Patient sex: M
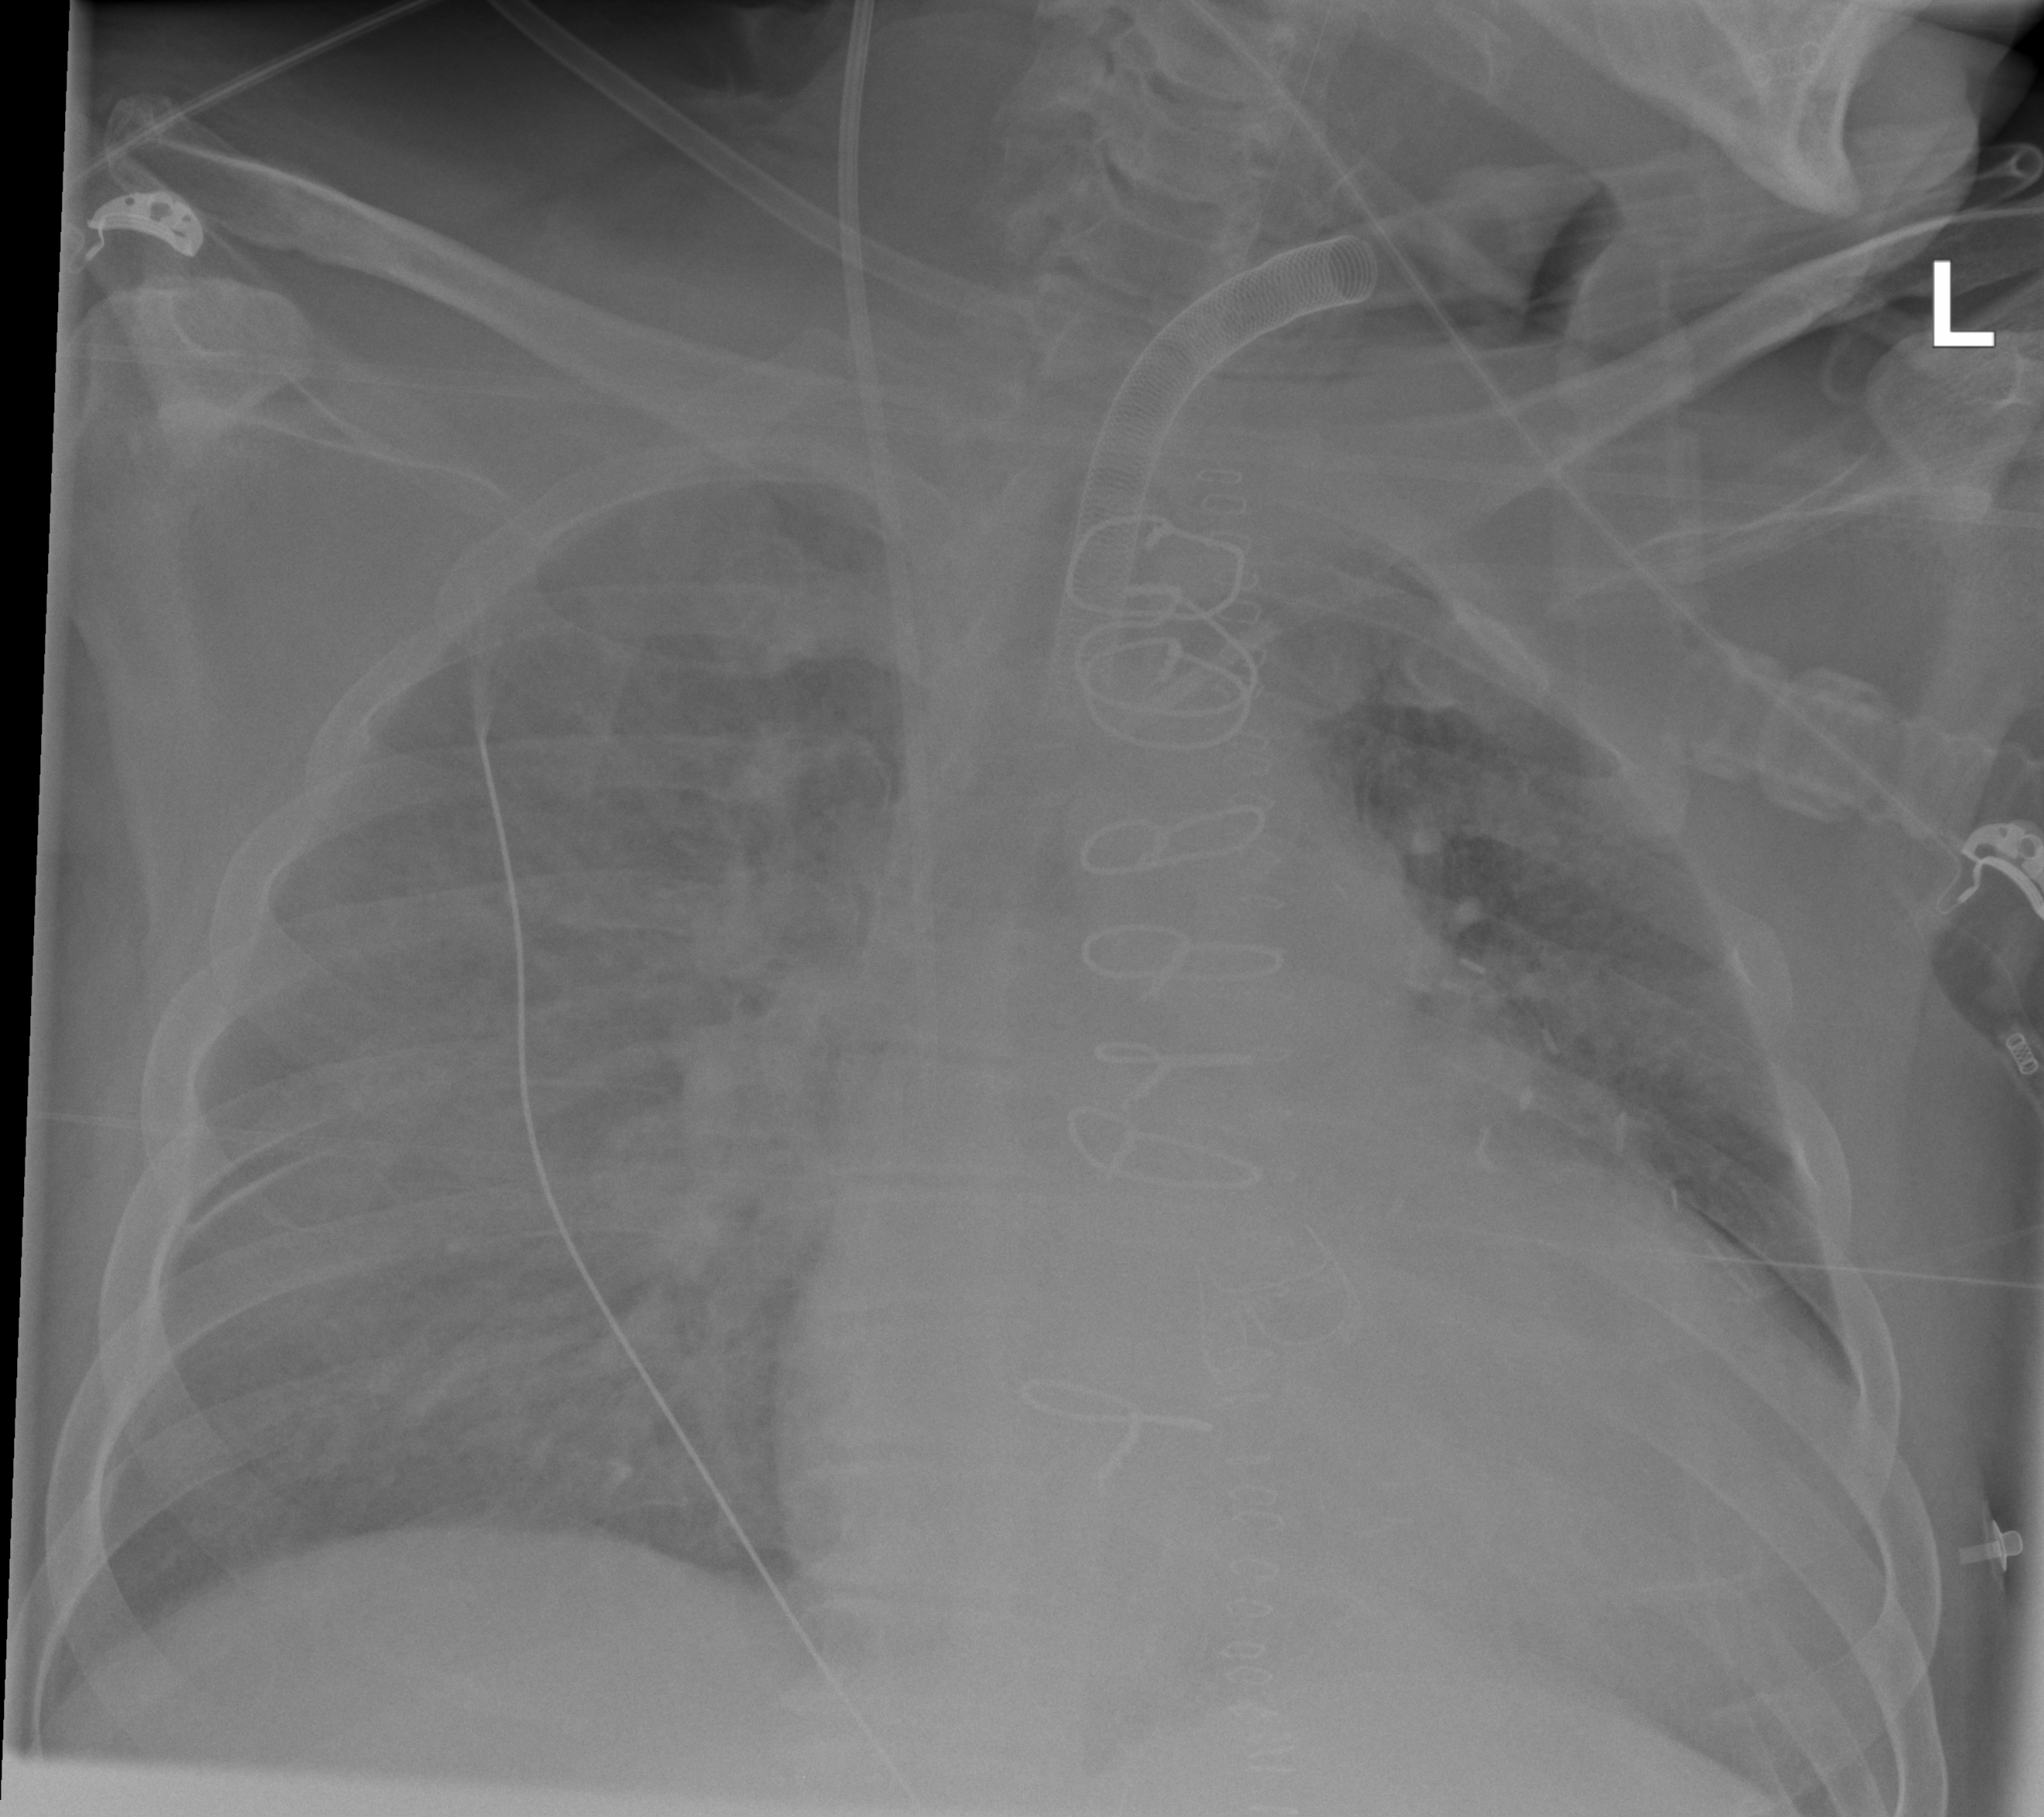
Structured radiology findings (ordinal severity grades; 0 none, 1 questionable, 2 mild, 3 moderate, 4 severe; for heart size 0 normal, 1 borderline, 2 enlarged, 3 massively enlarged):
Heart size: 2
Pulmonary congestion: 2
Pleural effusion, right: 0
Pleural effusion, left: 0
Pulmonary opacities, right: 3
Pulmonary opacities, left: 2
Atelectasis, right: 3
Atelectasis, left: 2